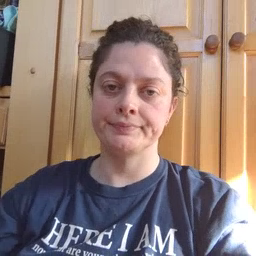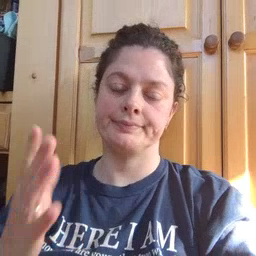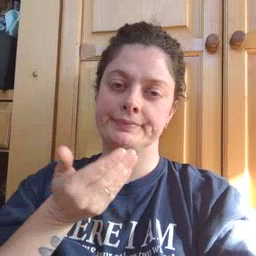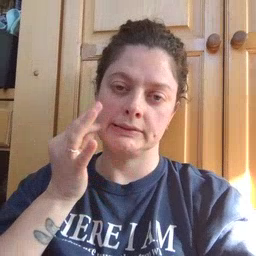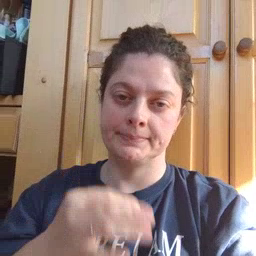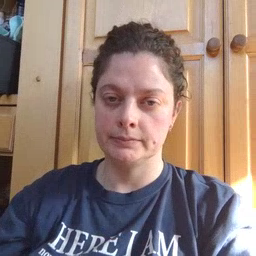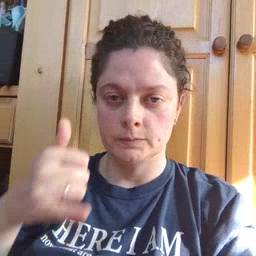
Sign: kitty